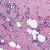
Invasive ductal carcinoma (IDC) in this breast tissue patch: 1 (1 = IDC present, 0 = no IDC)